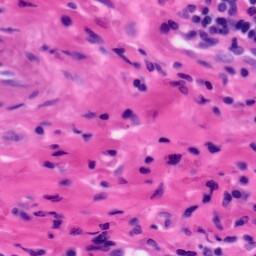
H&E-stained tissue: Tonsil